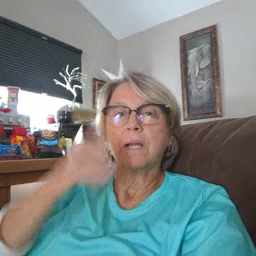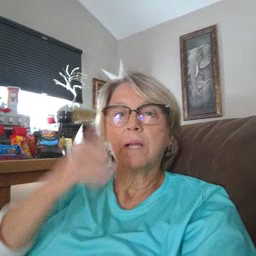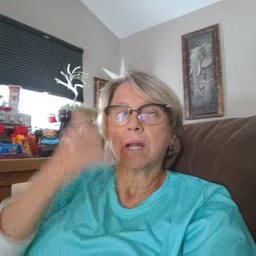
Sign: duck